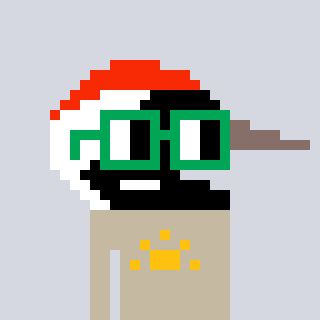
a pixel art character with square green glasses, a crane-shaped head and a bege-colored body on a cool background